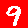
Digit: 9